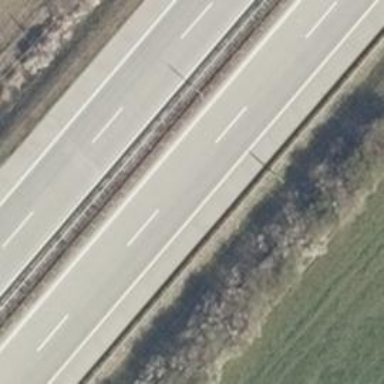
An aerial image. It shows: Concrete motorway.